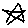
Label: star